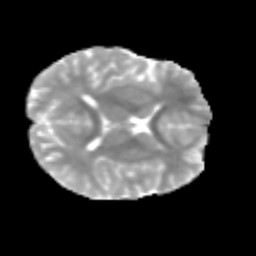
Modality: MD
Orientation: axial
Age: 23
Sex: male
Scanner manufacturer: siemens
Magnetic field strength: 3 T
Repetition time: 2.3 s
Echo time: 0.085 s